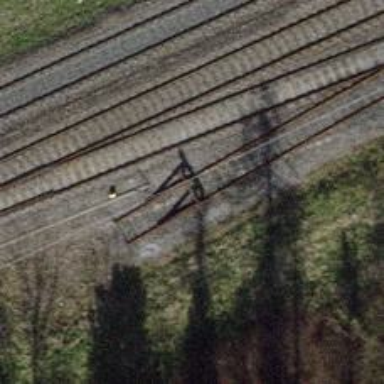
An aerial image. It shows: Railway buffer stop.